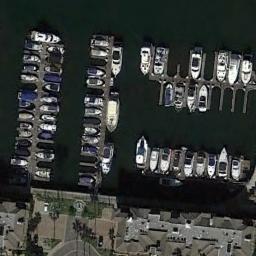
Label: harbor